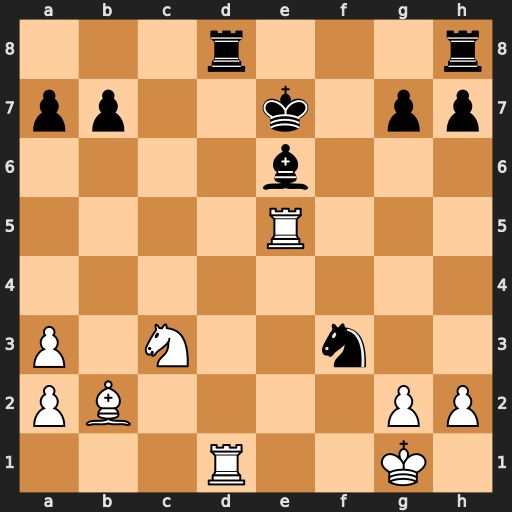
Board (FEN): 3r3r/pp2k1pp/4b3/4R3/8/P1N2n2/PB4PP/3R2K1
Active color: w
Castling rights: -
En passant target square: -
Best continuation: gxf3 Rxd1+ Nxd1